Question: ## Environment
- - - - -
## Goal
I have a three form application and an external class (Program.cs) that has the application entry point, 'Main()'. The main form loads first and then, from within 'MainForm_Load(...)', instantiates/shows a new form kind of like a splash screen. I want all three forms to be maximized. All three forms have the following properties set:
- 'this.FormBorderStyle = System.Windows.Forms.FormBorderStyle.None;'- 'this.WindowState = System.Windows.Forms.FormWindowState.Maximized;'- 'this.ControlBox = false;'
## Problem
The "splash screen" form shows up full screen without any issue. I then dispose of it and show the main screen (first to load and the param for 'Application.Run();'. From the main screen, once a list box SelectedIndexChanged event is detected, a third form is shown (leaving the main form behind said third form). That third form shows the task bar the top portion of my form:
Upon closing this form, the main form now has the task bar overlayed as well.
## Code
Friend paste links. Let me know if I should just post the code here. WorkOrderView is over a thousand lines so I figured this would be easier.
- <URL>
## Unrelated Suggestions
I am quite a green programmer and I especially lack experience in this environment. So, if you have any suggestions/criticisms on the way I'm doing some things, don't hesitate to hit me with them. Probably best to just comment on the post instead of posting an answer for those types of replies.
## Thanks!
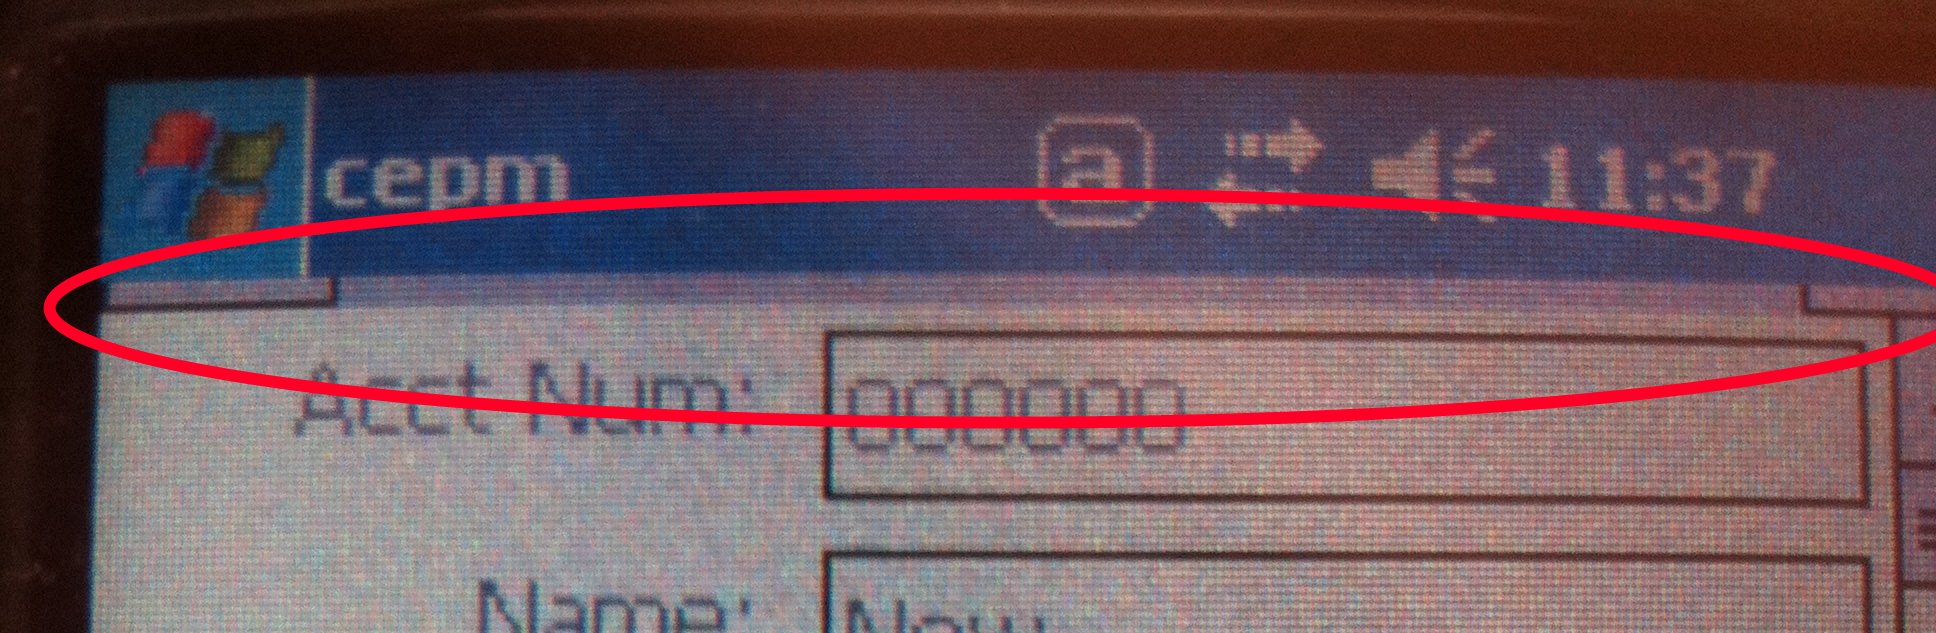
Answer: First off, I only run Windows Mobile 5 (WM5) these days. (I got to move up from PocketPC 2003 a couple of years ago. LOL)
I've found that defining a Form's Window Size does not work well on mobile devices, and that showing/hiding multiple forms is awkward and never behaves the way you want.
Still, make sure your Main Form has it's 'WindowState' set to .
I also set 'ControlBox' and 'MinimizeBox' to , if that helps.
Instead of using multiple forms, it will look much nicer if you simply use Panels as your forms with the Main Form as some kind of MDI container (bad choice of words, but that is what I'm doing).
In my , each panel is just a small box full of controls.
- - - 'Dock'- 'pnl1_button1''pnl2_button1''button1''button2'- 'Dock'-
I have found it also helps to maintain a small sketch of your panels with their names and the names of their controls.
In the 'Load' event of your main form, set every 'Panel''s 'Dock' property to . Then, as you want to show one form, simply call 'Panel1.BringToFront()' instead of 'dialog.Show()'.
Mobile development isn't hard, but it is different. :)
In the project's file, I keep the following static tools that I can use to turn ON and OFF the Start Menu (doesn't work so well in WM5, but I've still got it in my code from my PocketPC version).
I have not had to open this project in a year or so, but it should all be valid. Give them a try. If I've left something out, just let me know.
Once this is pasted into your project's file, just call 'Program.ShowWindowsMenu(false);' when your program starts and 'Program.ShowWindowsMenu(true);' when your program exits.
'''
static IntPtr _taskBar;
static IntPtr _sipButton;
public enum Notify_Events {
NOTIFICATION_EVENT_NONE = 0,
NOTIFICATION_EVENT_TIME_CHANGE = 1,
NOTIFICATION_EVENT_SYNC_END = 2,
NOTIFICATION_EVENT_DEVICE_CHANGE = 7,
NOTIFICATION_EVENT_RS232_DETECTED = 9,
NOTIFICATION_EVENT_RESTORE_END = 10,
NOTIFICATION_EVENT_WAKEUP = 11,
NOTIFICATION_EVENT_TZ_CHANGE = 12,
NOTIFICATION_EVENT_OFF_AC_POWER,
NOTIFICATION_EVENT_ON_AC_POWER
}
public enum WindowPosition {
SWP_HIDEWINDOW = 0x0080,
SWP_SHOWWINDOW = 0x0040
}
[DllImport("coredll.dll", EntryPoint = "FindWindowW", SetLastError = true)]
public static extern IntPtr FindWindowCE(string lpClassName, string lpWindowName);
[DllImport("coredll.dll", SetLastError = true)]
[return: MarshalAs(UnmanagedType.Bool)]
public static extern bool SetWindowPos(IntPtr hWnd, IntPtr hWndInsertAfter, int x, int y, int cx, int cy, uint uFlags);
static void ShowWindowsMenu(bool enable) {
try {
if (enable) {
if (_taskBar != IntPtr.Zero) {
SetWindowPos(_taskBar, IntPtr.Zero, 0, 0, 240, 26, (int)WindowPosition.SWP_SHOWWINDOW); // display the start bar
}
} else {
_taskBar = FindWindowCE("HHTaskBar", null); // Find the handle to the Start Bar
if (_taskBar != IntPtr.Zero) { // If the handle is found then hide the start bar
SetWindowPos(_taskBar, IntPtr.Zero, 0, 0, 0, 0, (int)WindowPosition.SWP_HIDEWINDOW); // Hide the start bar
}
}
} catch (Exception err) {
ErrorWrapper(enable ? "Show Start" : "Hide Start", err);
}
try {
if (enable) {
if (_sipButton != IntPtr.Zero) { // If the handle is found then hide the start bar
SetWindowPos(_sipButton, IntPtr.Zero, 0, 0, 240, 26, (int)WindowPosition.SWP_SHOWWINDOW); // display the start bar
}
} else {
_sipButton = FindWindowCE("MS_SIPBUTTON", "MS_SIPBUTTON");
if (_sipButton != IntPtr.Zero) { // If the handle is found then hide the start bar
SetWindowPos(_sipButton, IntPtr.Zero, 0, 0, 0, 0, (int)WindowPosition.SWP_HIDEWINDOW); // Hide the start bar
}
}
} catch (Exception err) {
ErrorWrapper(enable ? "Show SIP" : "Hide SIP", err);
}
}
static void ErrorWrapper(string routine, Exception e) {
if (!String.IsNullOrEmpty(e.Message)) {
MessageBox.Show(e.Message, routine, MessageBoxButtons.OKCancel, MessageBoxIcon.None, 0);
}
}
'''
Declare a private static instance of your main form, then wrap that in a try....catch routine inside your project's 'Program.cs' file like so:
'''
static Form1 ppcForm = null;
static void Main() {
ShowWindowsMenu(false);
try {
ppcForm = new Form1();
Application.Run(ppcForm );
} catch (Exception err) {
if (!String.IsNullOrEmpty(err.Message)) {
ErrorWrapper("Mobile Form (Program)", err);
}
} finally {
ShowWindowsMenu(true);
}
}
'''